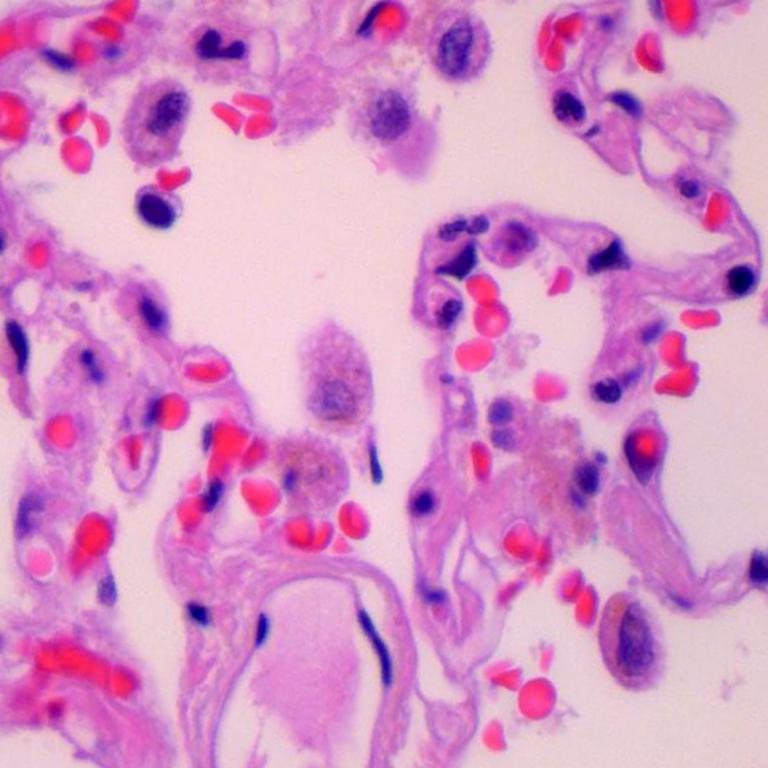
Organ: lung
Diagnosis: benign